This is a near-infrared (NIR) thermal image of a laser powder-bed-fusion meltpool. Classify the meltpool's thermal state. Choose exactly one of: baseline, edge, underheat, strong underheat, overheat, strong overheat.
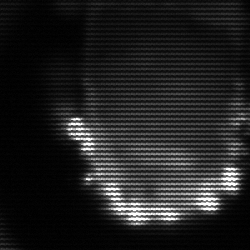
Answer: baseline